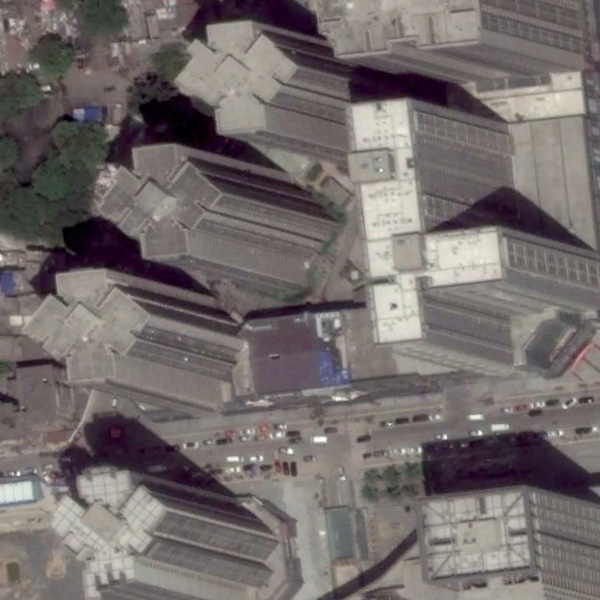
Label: Commercial